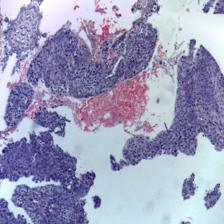
Diagnosis: OSCC